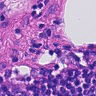
Metastatic tissue present: no